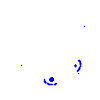
Particle: pion